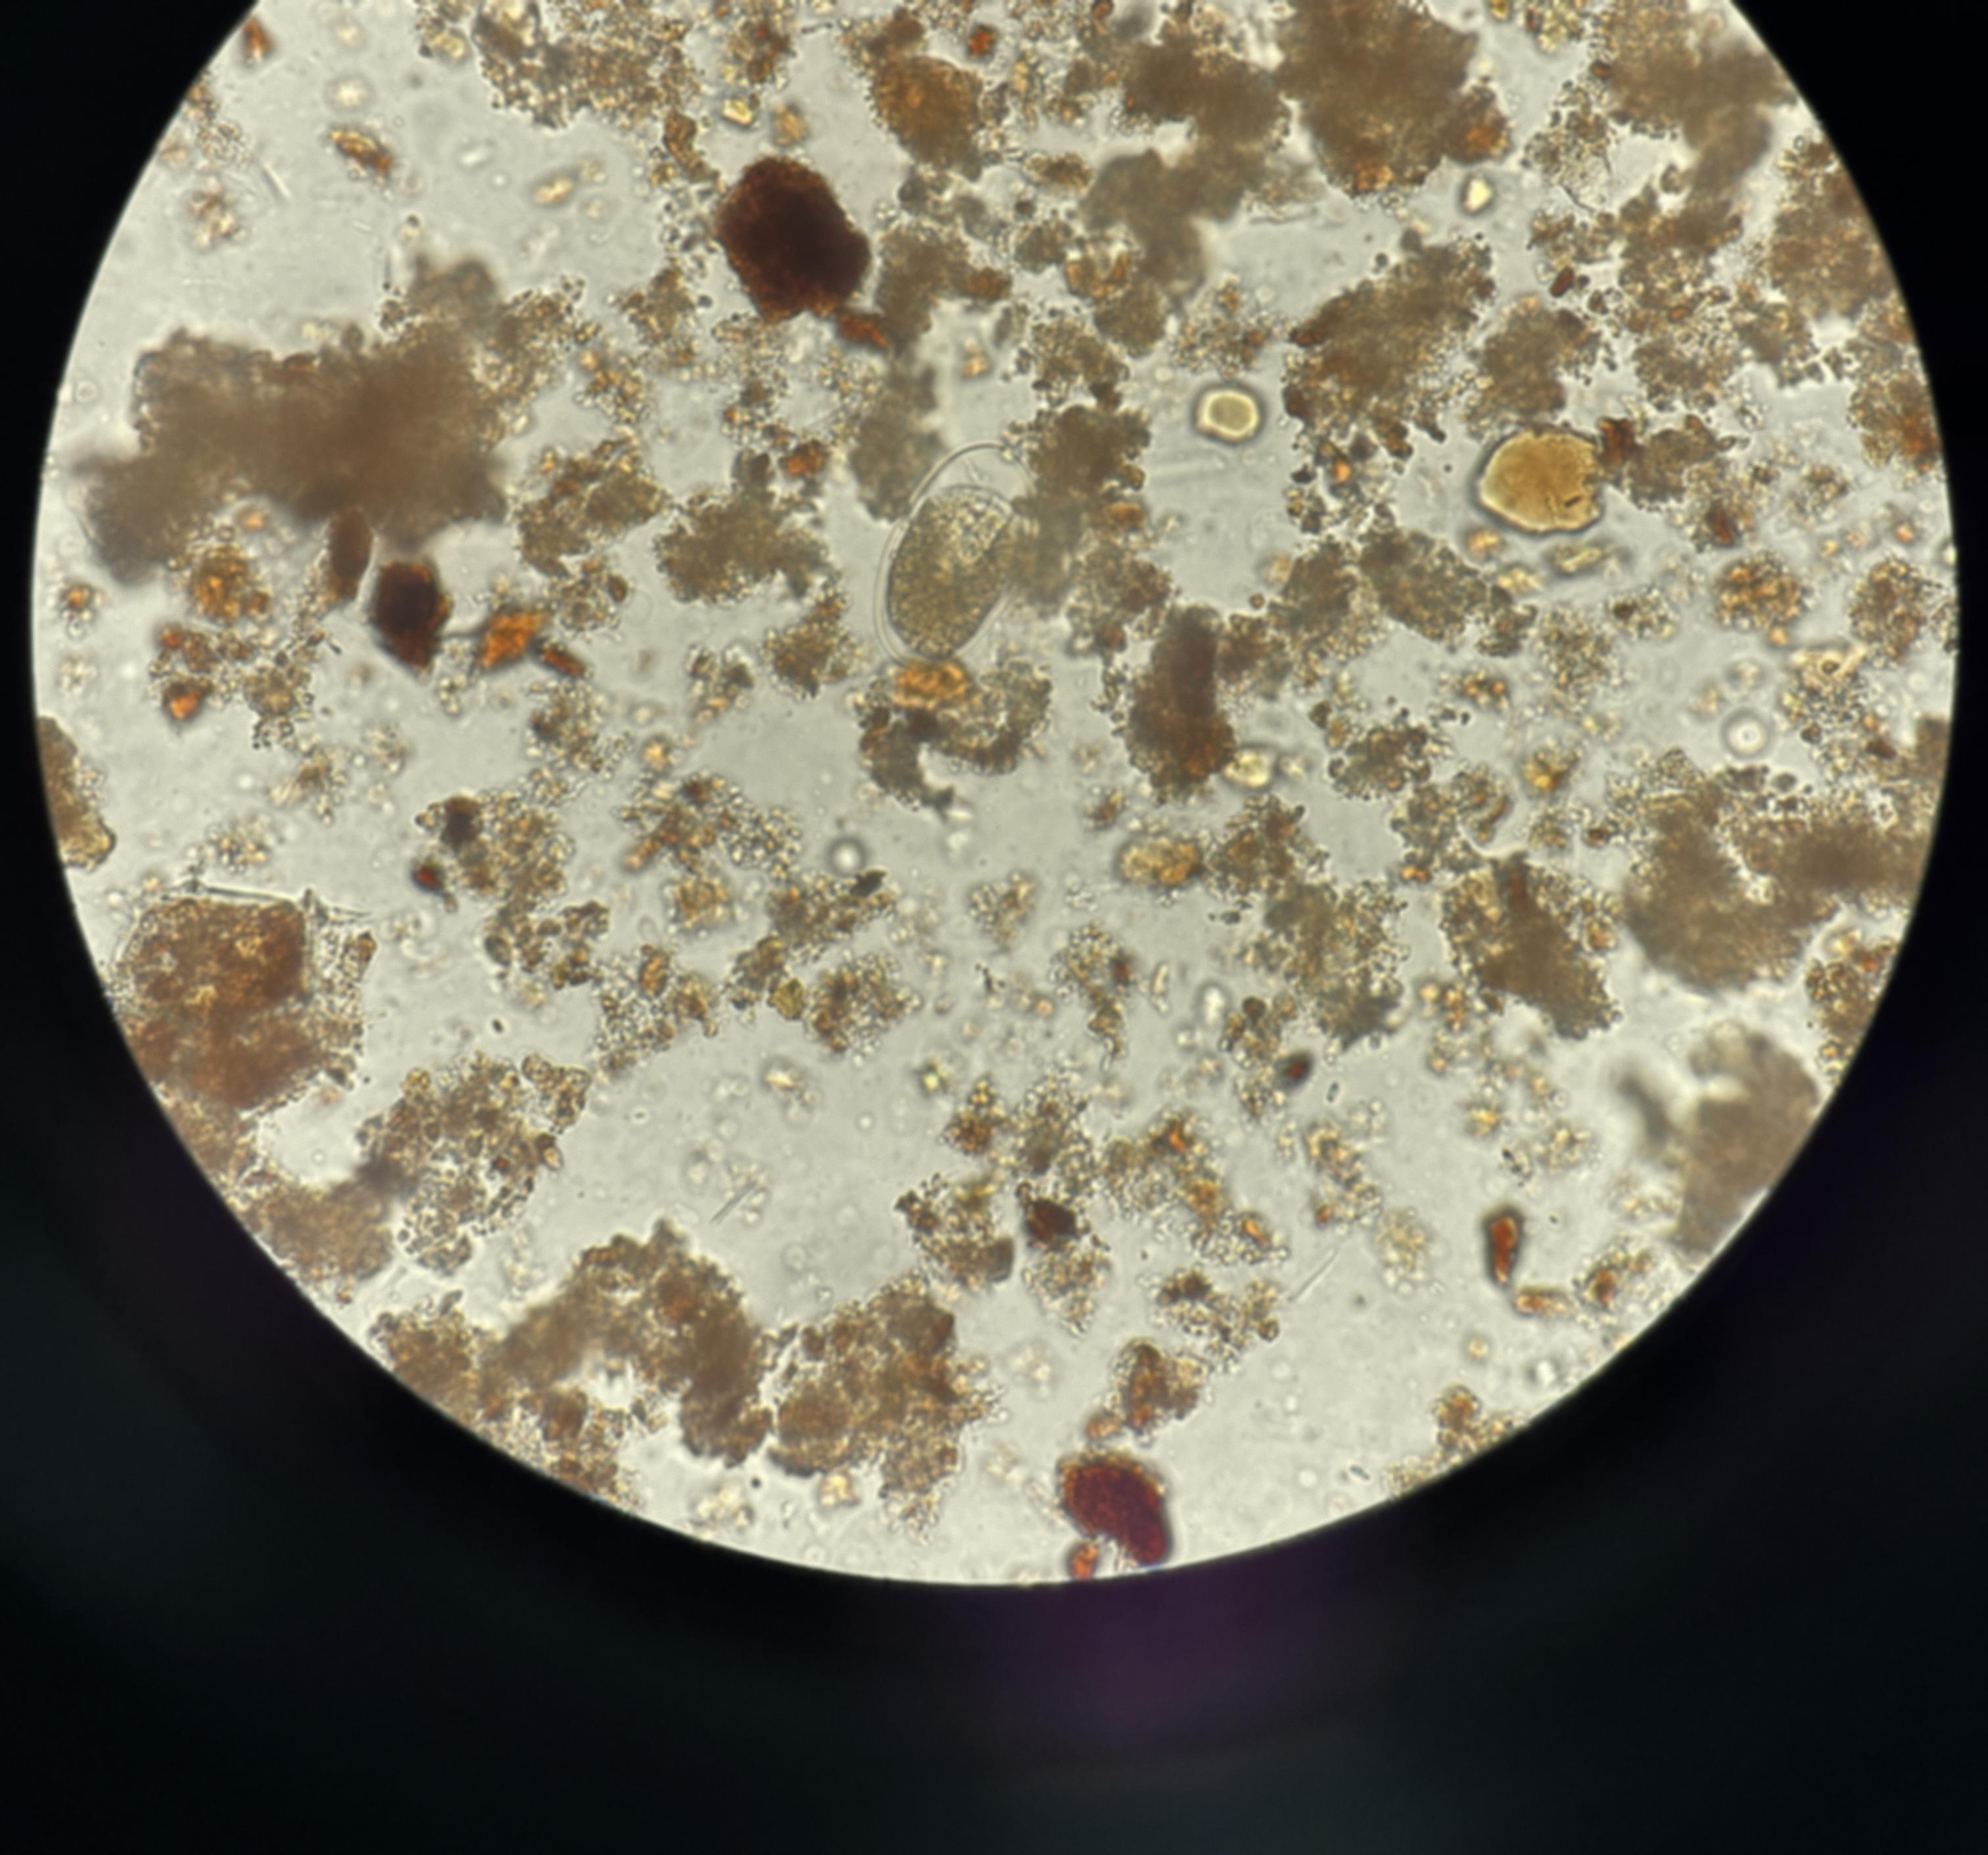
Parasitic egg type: Hookworm egg